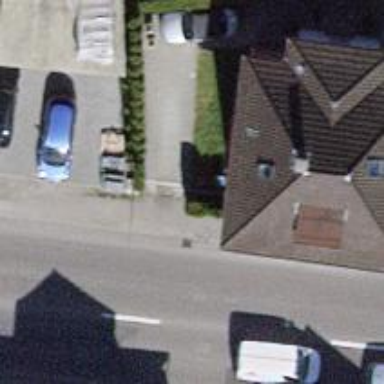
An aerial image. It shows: Bus stop with platform for public transport.